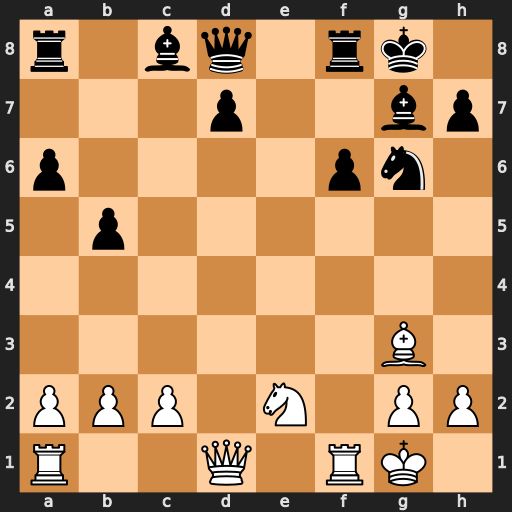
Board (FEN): r1bq1rk1/3p2bp/p4pn1/1p6/8/6B1/PPP1N1PP/R2Q1RK1
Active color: w
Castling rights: -
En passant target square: -
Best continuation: Qd5+ Kh8 Qxa8 Qb6+ Bf2